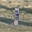
Label: 1